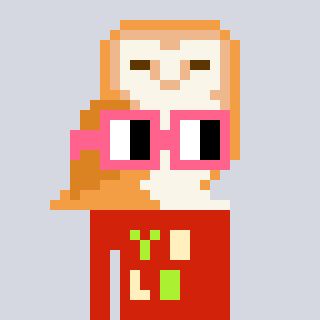
a pixel art character with square pink glasses, a owl-shaped head and a red-colored body on a cool background